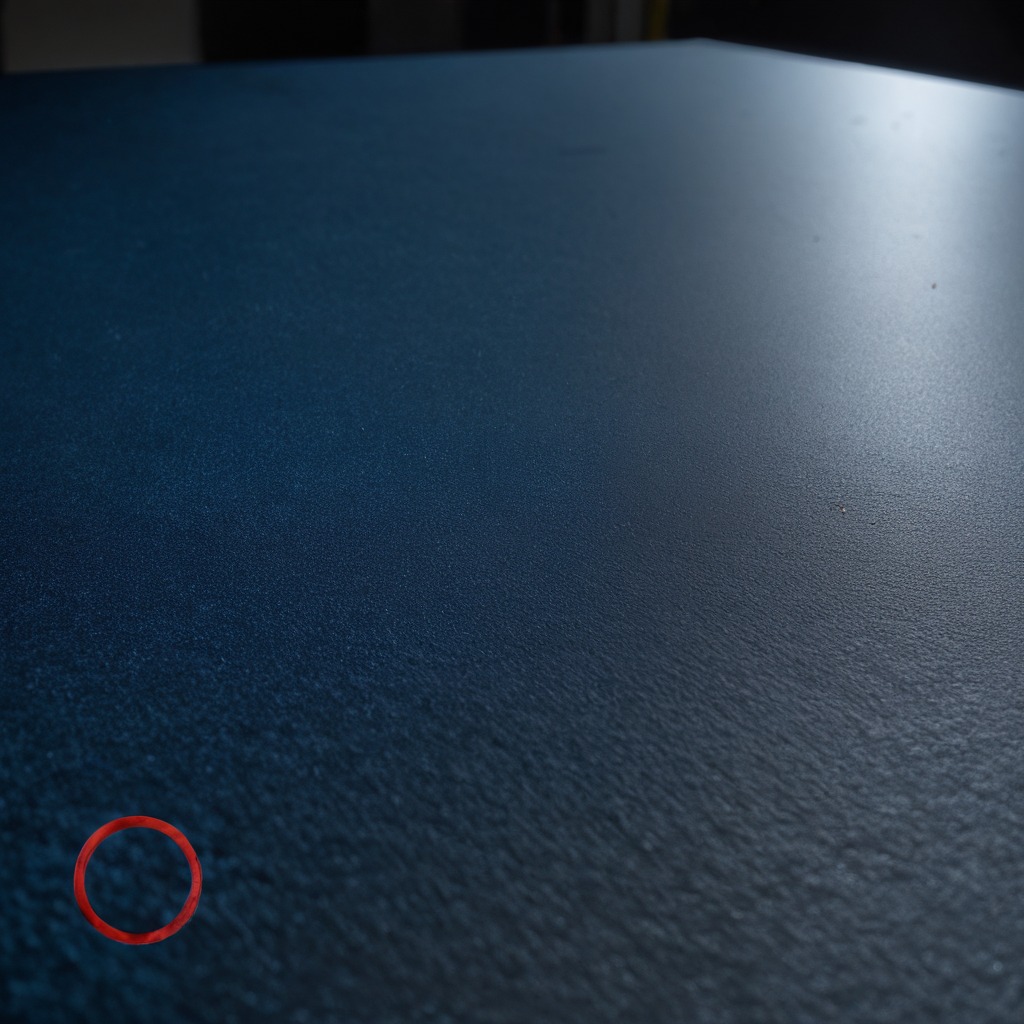
A rubber O-ring is lying on the granite tabletop.